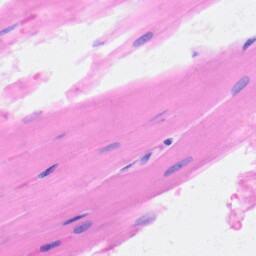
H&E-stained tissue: Heart